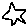
Label: star